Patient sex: M
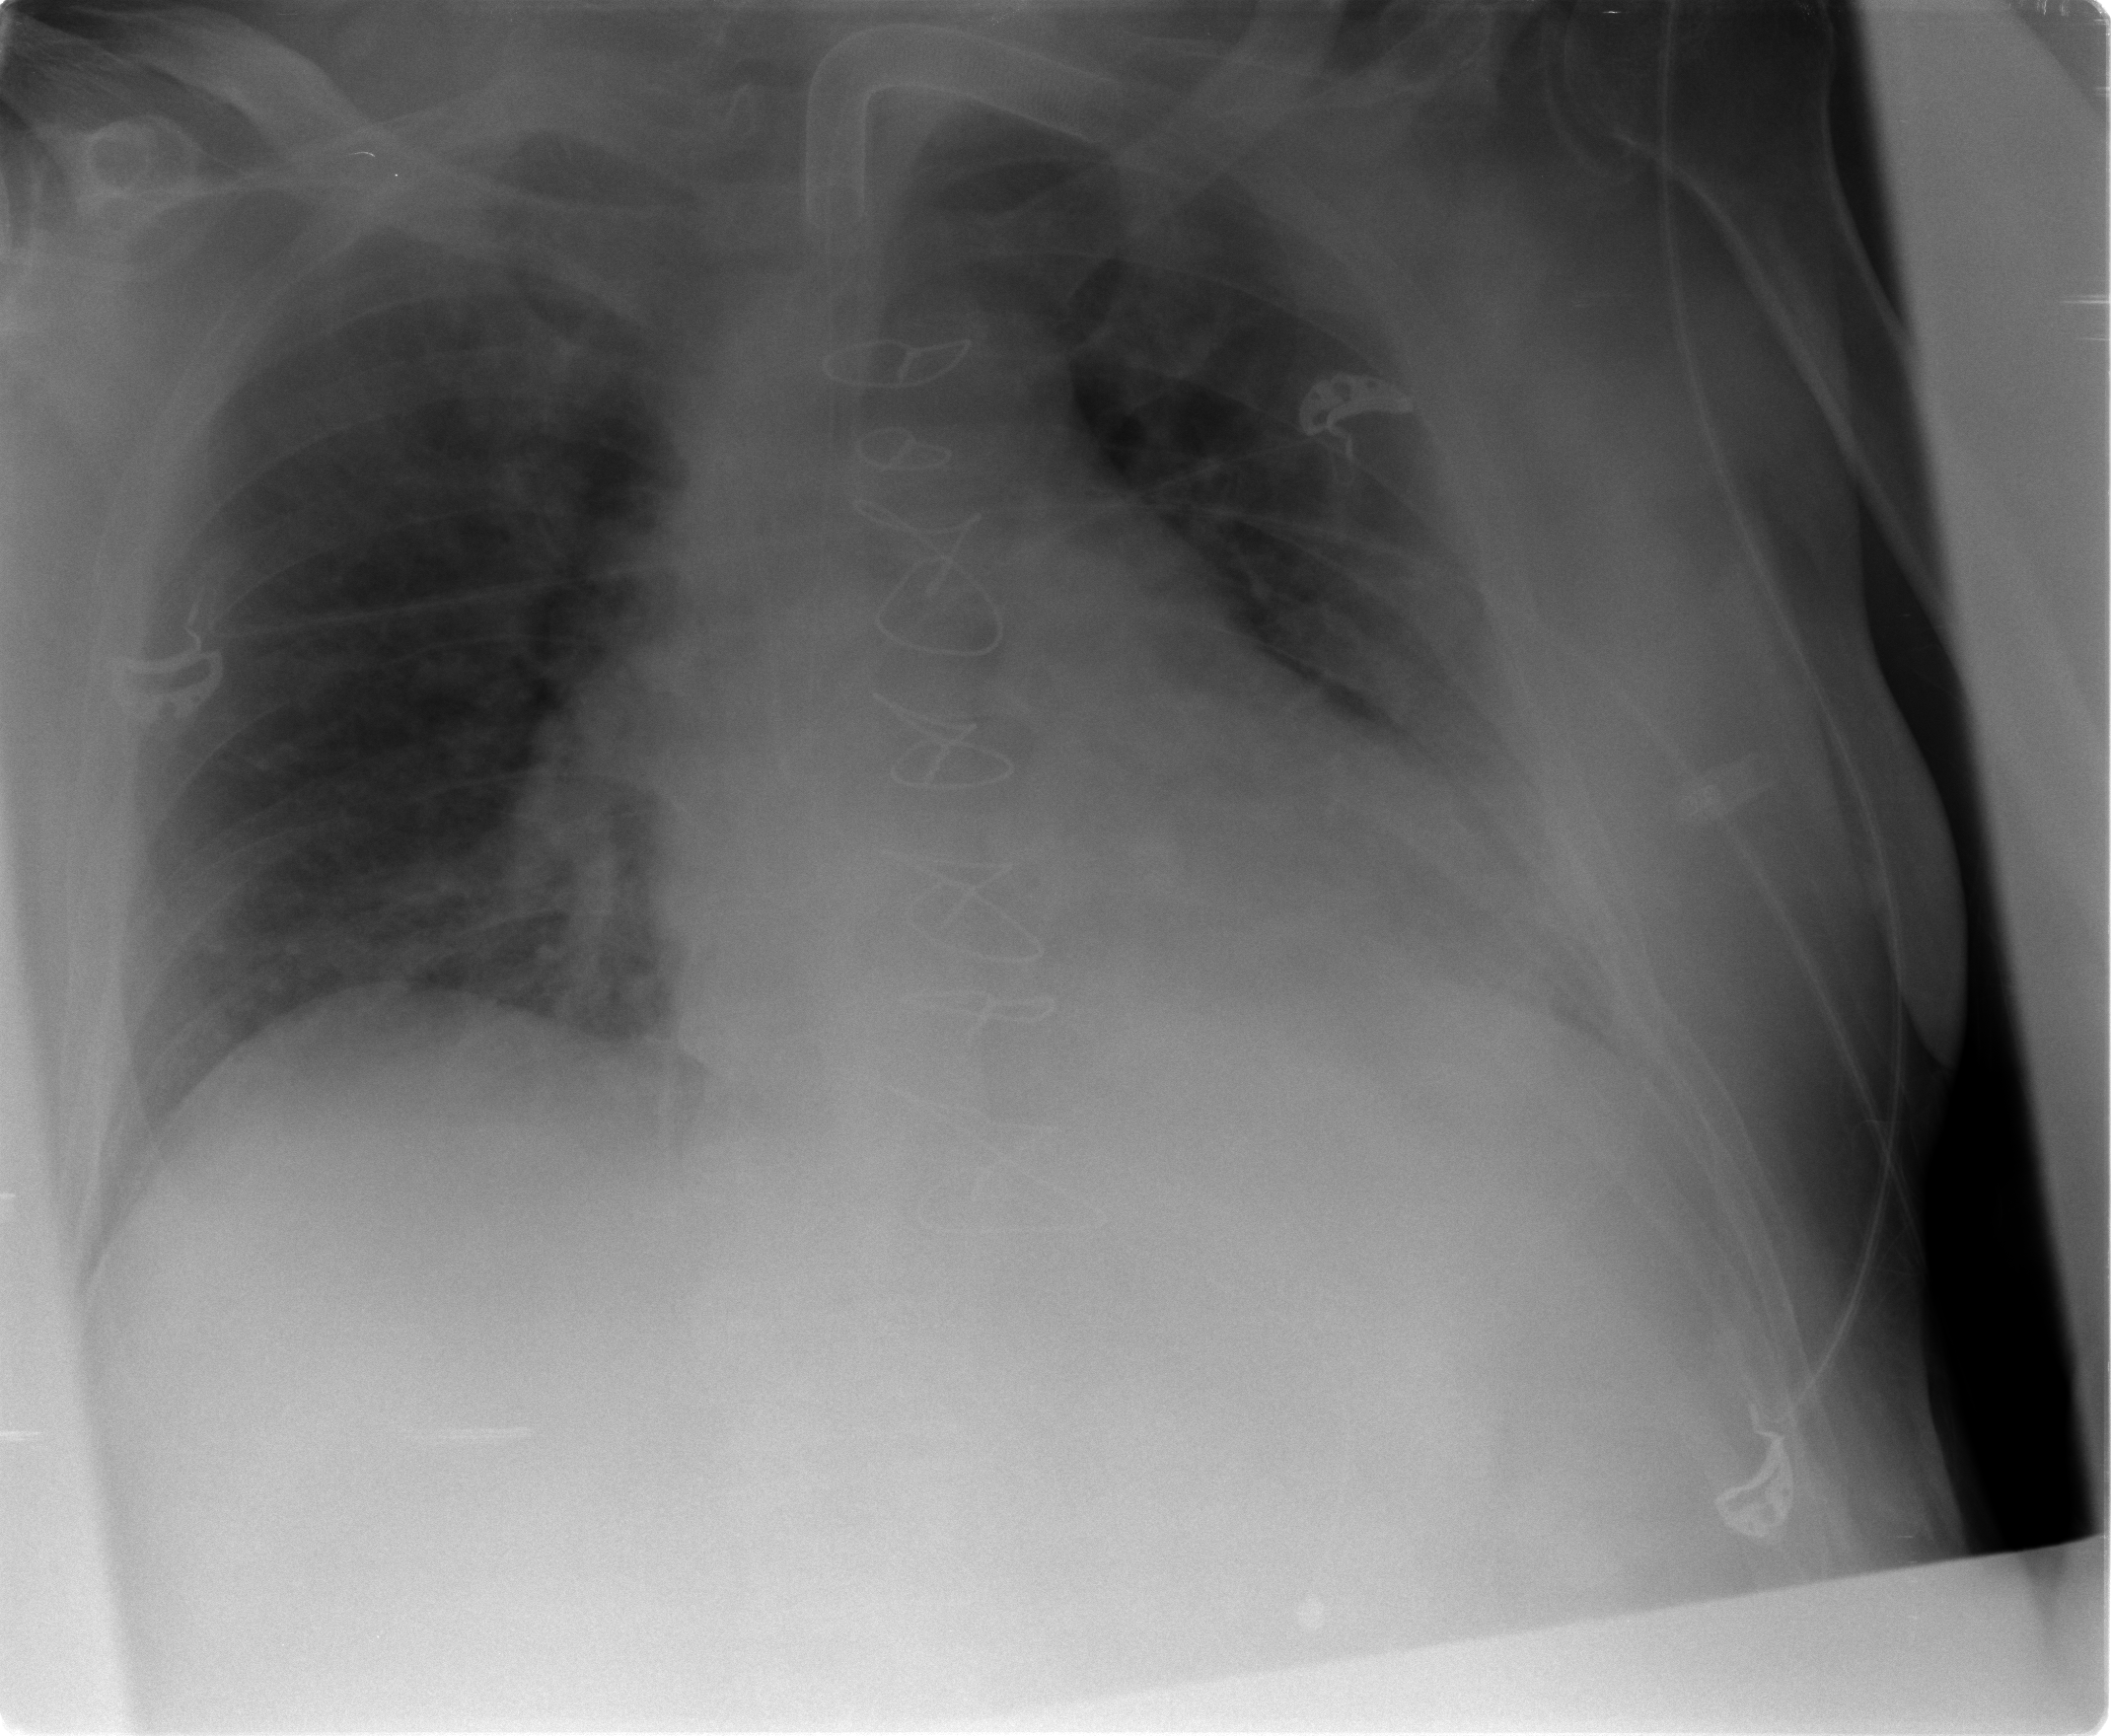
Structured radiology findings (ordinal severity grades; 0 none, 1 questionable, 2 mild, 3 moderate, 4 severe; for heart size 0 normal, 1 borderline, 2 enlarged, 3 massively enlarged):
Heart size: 2
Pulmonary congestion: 2
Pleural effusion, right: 0
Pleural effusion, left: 2
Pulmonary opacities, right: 2
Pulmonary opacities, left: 2
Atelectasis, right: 2
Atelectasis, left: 2